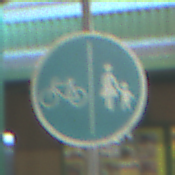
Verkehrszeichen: GetrennterRadUndGehwegRadwegLinks
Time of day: MorningAfternoon
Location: Roofed (Special)
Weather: NotSpecified
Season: NotSpecified
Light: Artificial